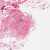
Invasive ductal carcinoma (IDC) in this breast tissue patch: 0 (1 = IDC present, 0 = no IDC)